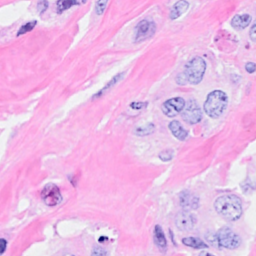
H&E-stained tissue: Breast